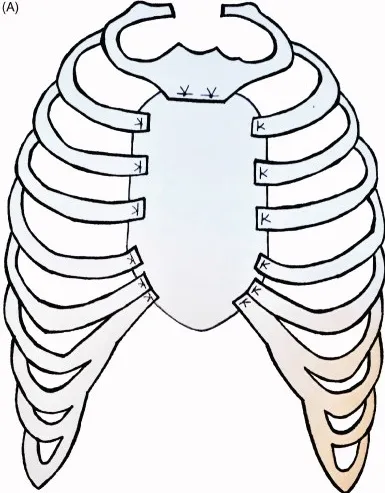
Cross section scheme of the sternal reconstruction with coronal plane.
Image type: radiology (x_ray)